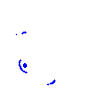
Particle: kaon